Question: I have a picture of an NFA, and need to get the resulting regular expression from the NFA. I first had aa*, but realized this doesn't work. I believe it must start with (a|b), but am not sure where to go from there.

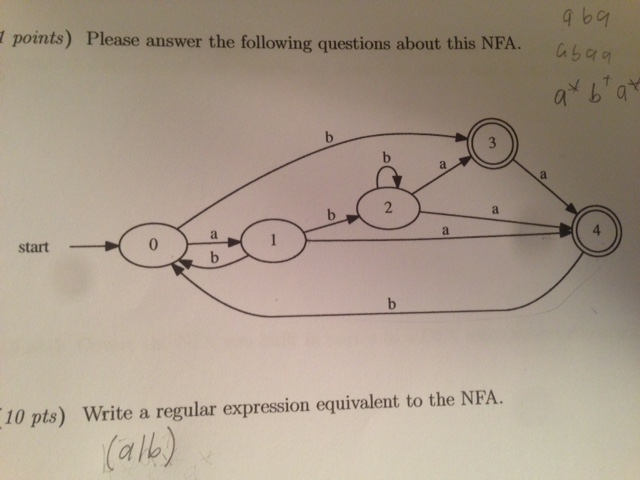
Answer: There are general approaches on how to translate an NFA to a regular expression, but I do not remember how. However in your case we are helped by the fact that all loops of length more than 1 starts in state 0. So we can use the following regexp;
'''
(b?ab|aab|ab+aa?b)*(ba?|aa|ab+aa?)
'''
Explanation;
'(b?ab|aab|ab+aa?b)*' is what the regexp would be if state 0 was the only matching state. Since all long loops goes through state 0 this is a prefix of our regexp.
'(ba?|aa|ab+aa?)' is what our regexp would be if the b links going back to state 0(from state 1 and state 4) where not present. Because we are in state 0 after the previous loop this takes us to an accepting state.
Bringing the two together we have a regexp that looks for traces that goes returns to state 0 an arbitrary number of times and then move from state 0 to an accepting state.
Starting with '(a|b)' is the wrong approach, because the states 1 and 3 have little in common and how you are allowed to proceed from an a is different from how you are allowed to proceed from a b.